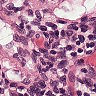
Metastatic tissue present: no